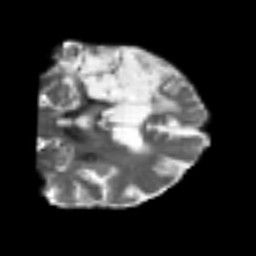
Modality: T2w
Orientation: coronal
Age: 73
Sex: male
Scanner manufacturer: siemens
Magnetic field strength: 3 T
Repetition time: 4.999 s
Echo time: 0.07946 s